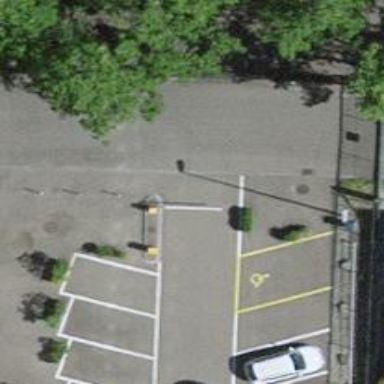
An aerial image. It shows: Lift gate barrier.